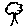
Label: tree